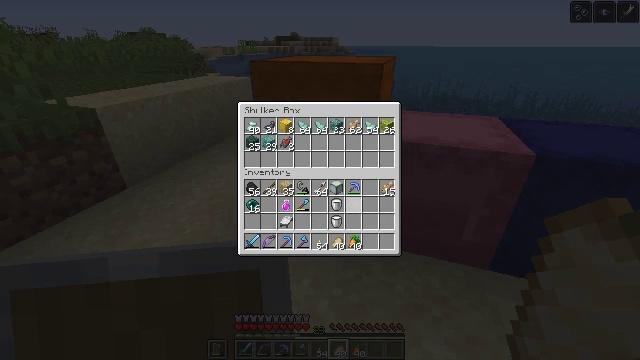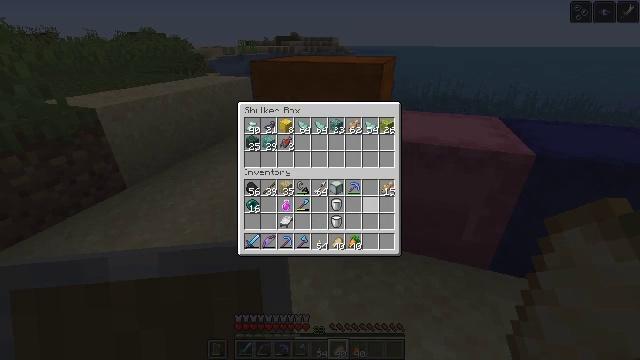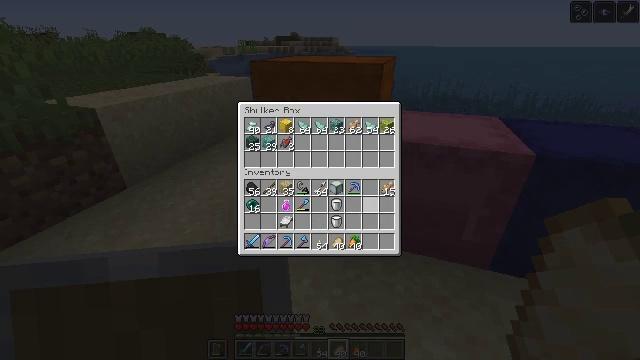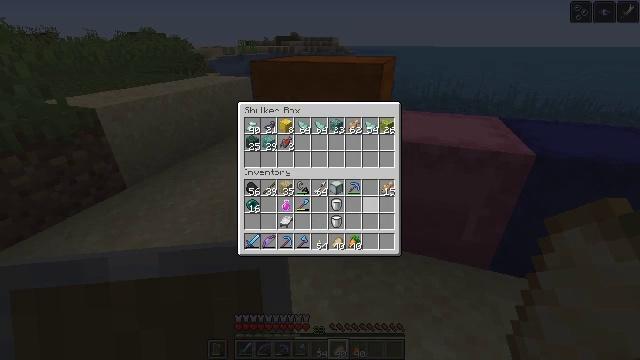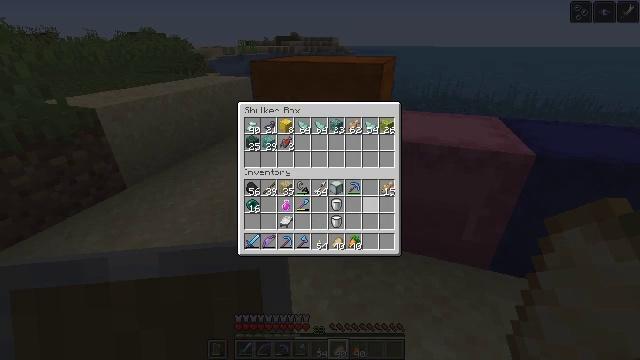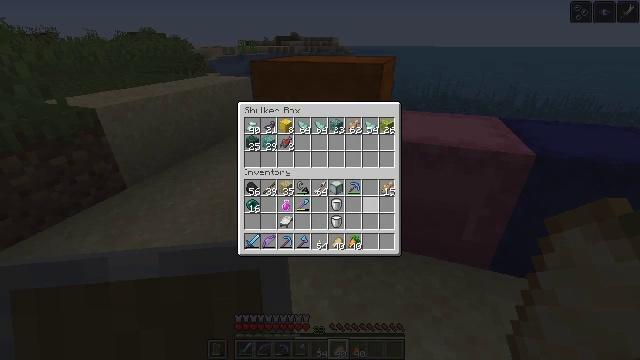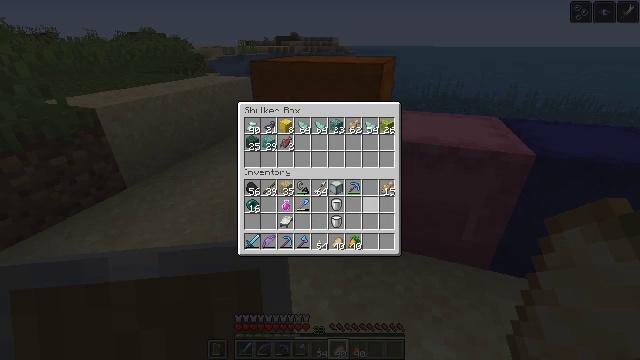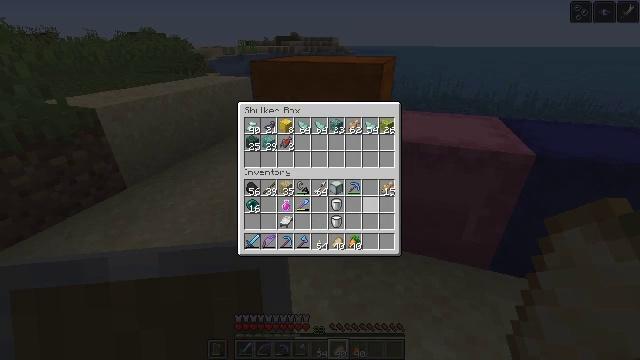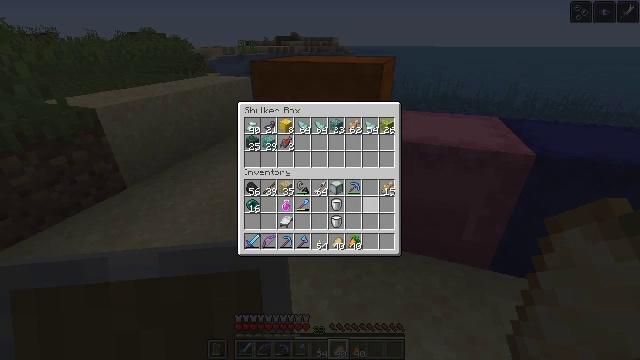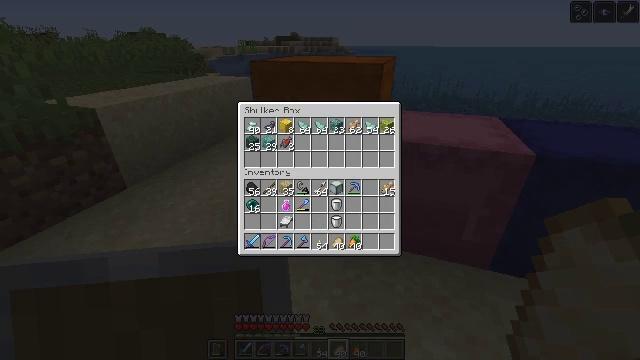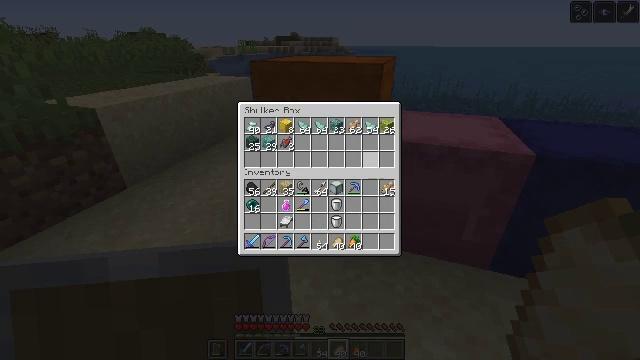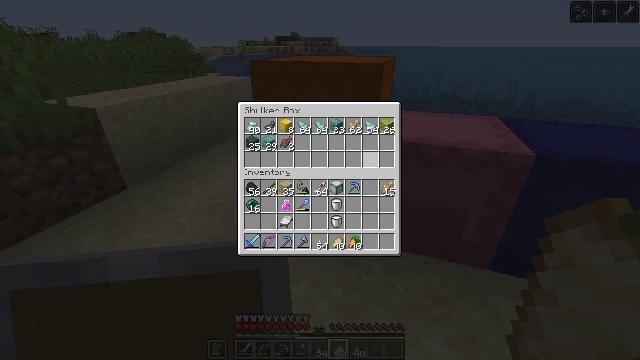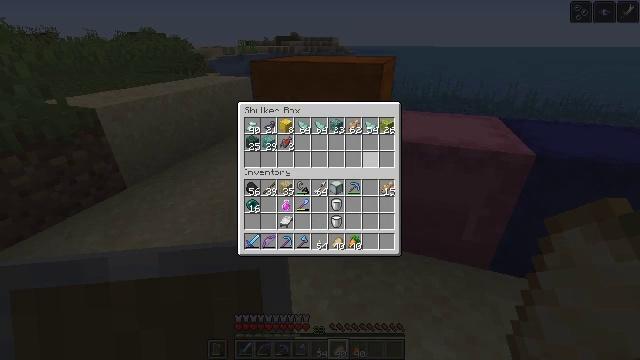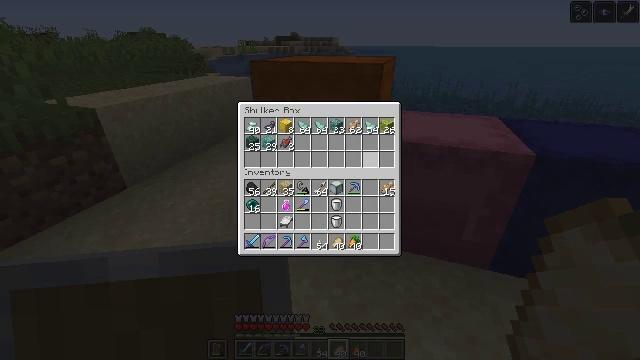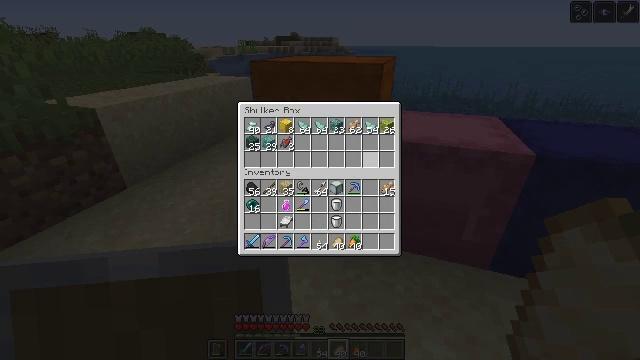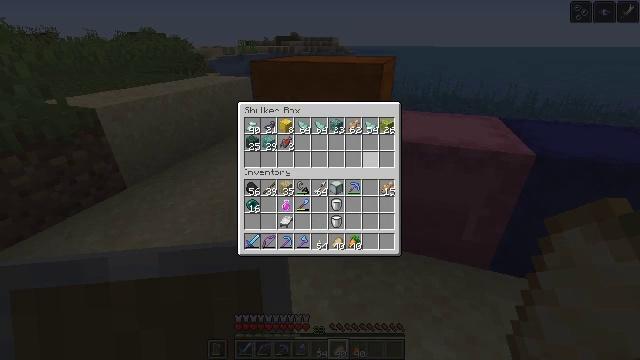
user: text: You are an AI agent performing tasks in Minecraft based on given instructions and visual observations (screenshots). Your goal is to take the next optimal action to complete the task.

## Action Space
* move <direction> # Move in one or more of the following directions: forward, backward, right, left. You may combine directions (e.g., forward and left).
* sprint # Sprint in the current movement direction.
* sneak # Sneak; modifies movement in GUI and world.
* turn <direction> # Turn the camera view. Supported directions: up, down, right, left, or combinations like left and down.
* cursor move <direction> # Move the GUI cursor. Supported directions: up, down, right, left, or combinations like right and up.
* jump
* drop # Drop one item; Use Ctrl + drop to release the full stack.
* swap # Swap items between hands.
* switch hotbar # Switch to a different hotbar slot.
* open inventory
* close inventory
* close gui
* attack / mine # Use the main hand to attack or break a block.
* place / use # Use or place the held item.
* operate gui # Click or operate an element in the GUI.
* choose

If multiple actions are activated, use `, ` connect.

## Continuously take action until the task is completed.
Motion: motion action
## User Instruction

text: Break the orange shulker box to pick it up.
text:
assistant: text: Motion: no_op
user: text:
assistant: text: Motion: no_op
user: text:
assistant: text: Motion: no_op
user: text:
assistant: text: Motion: no_op
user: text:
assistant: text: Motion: no_op
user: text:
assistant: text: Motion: no_op
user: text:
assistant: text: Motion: no_op
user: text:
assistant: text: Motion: no_op
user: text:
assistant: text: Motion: cursor move up
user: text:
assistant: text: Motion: cursor move up
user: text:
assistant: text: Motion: no_op
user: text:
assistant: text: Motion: no_op
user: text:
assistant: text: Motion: no_op
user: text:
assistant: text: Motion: no_op
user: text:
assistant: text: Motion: no_op
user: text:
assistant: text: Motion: no_op
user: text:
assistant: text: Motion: no_op
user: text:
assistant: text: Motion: no_op
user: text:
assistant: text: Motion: no_op
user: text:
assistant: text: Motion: cursor move left
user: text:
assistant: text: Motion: cursor move left and down
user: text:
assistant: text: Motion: cursor move left and down
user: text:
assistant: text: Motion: cursor move down
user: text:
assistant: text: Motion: cursor move down
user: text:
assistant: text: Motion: no_op
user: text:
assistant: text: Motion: cursor move right
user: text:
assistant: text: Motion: cursor move right
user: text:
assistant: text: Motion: cursor move right
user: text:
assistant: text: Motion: cursor move right
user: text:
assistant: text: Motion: no_op